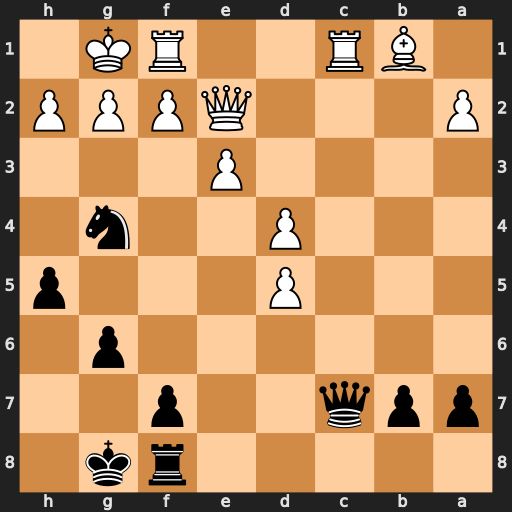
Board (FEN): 5rk1/ppq2p2/6p1/3P3p/3P2n1/4P3/P3QPPP/1BR2RK1
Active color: b
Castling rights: -
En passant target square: -
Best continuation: Qxh2#